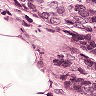
Metastatic tissue present: yes